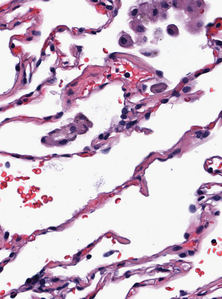
Tumor epithelial tissue: no
Tumor-associated stroma tissue: no
Normal tissue: yes